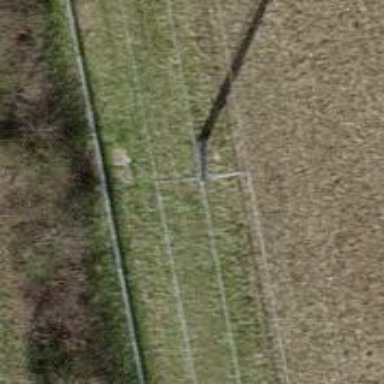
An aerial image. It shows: Concrete power pole.